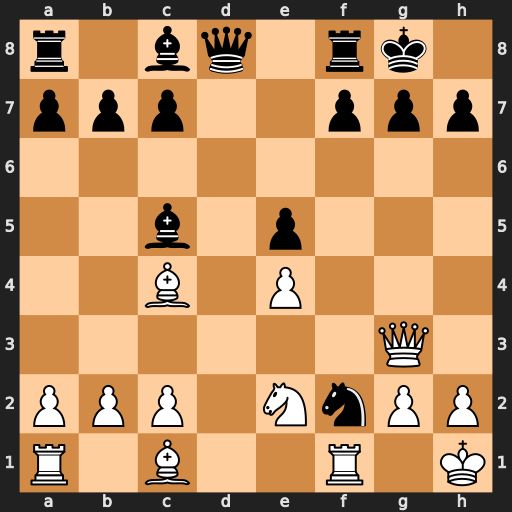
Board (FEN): r1bq1rk1/ppp2ppp/8/2b1p3/2B1P3/6Q1/PPP1NnPP/R1B2R1K
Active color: w
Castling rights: -
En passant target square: -
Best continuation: Rxf2 Qd1+ Ng1 Bxf2 Qxf2